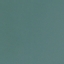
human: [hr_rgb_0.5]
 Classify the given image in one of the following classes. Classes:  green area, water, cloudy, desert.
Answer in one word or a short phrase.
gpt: water